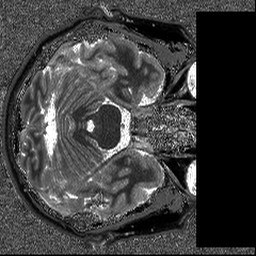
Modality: T1map
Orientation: axial
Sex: male